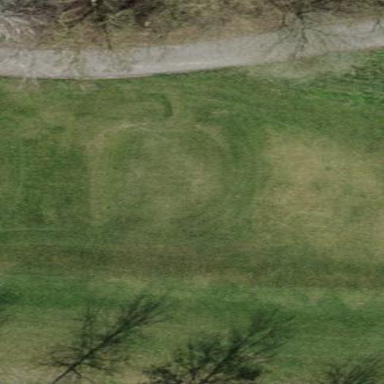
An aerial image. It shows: Grass area designated as golf tee.